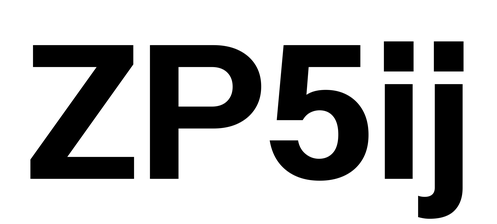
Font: InstrumentSans_Bold